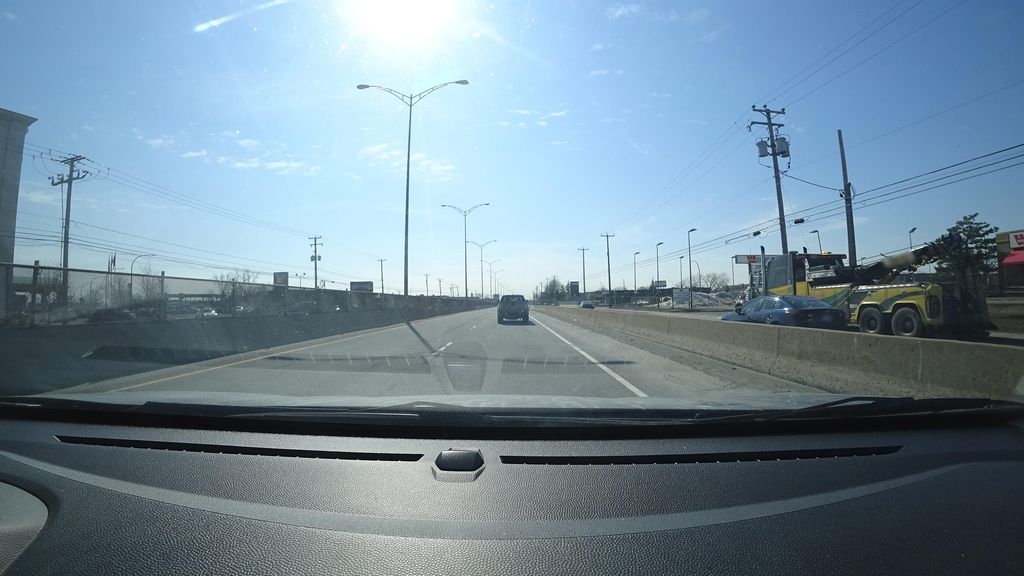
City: montreal